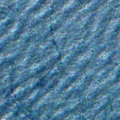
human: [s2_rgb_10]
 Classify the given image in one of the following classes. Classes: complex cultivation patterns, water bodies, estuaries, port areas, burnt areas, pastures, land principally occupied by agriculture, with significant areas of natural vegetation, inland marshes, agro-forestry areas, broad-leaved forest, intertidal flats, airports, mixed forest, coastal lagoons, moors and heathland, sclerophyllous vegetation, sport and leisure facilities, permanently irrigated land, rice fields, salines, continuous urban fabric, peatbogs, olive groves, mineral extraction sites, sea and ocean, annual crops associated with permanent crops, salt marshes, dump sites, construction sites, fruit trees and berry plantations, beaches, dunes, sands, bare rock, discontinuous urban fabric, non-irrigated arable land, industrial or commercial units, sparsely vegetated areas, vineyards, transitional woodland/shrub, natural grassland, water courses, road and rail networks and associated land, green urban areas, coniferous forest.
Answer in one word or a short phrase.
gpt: sea and ocean